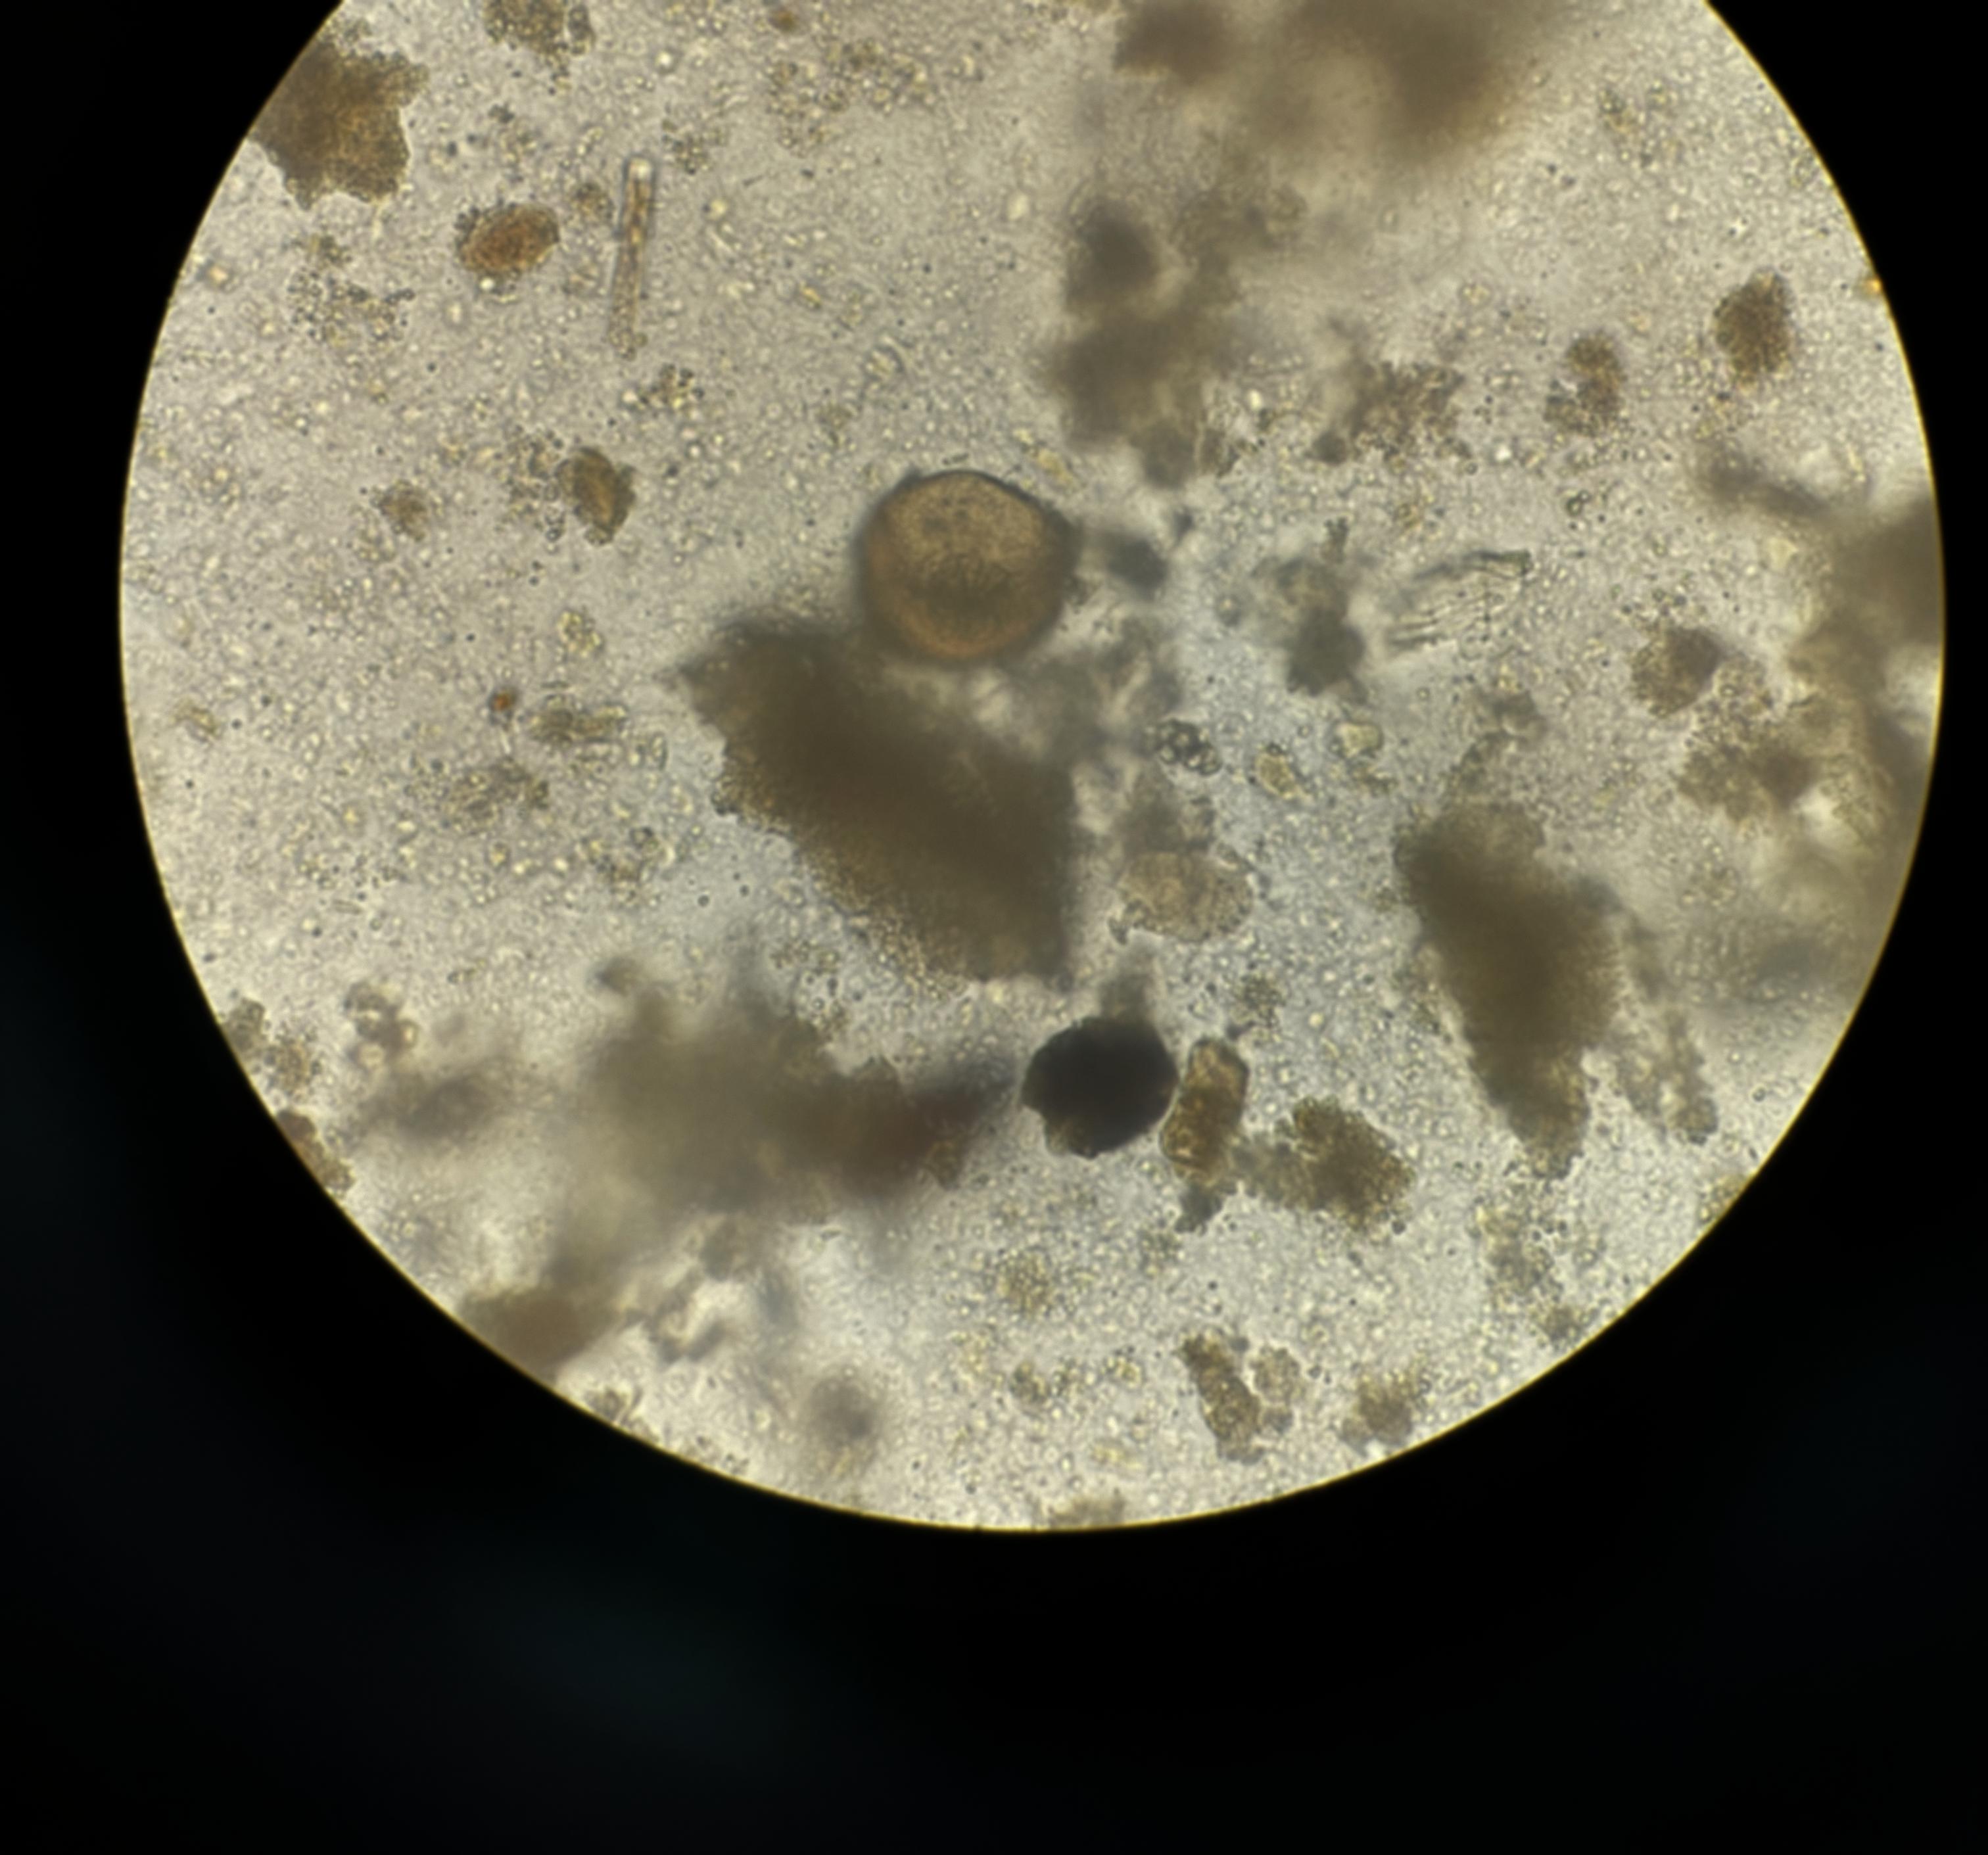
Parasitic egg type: Hymenolepis diminuta